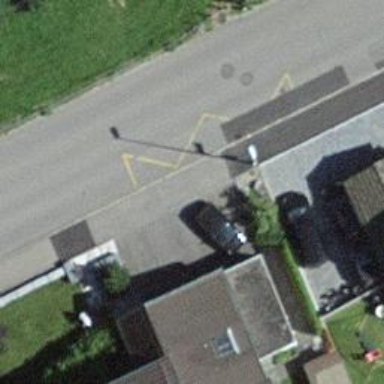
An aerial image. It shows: Bus stop with platform for public transport.